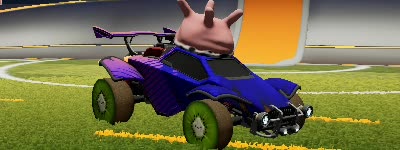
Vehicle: octane